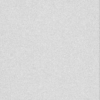
Label: dusty